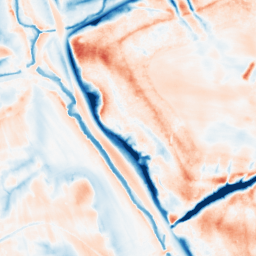
Category: multiscale
Decomposition family: dog_multiscale
Decomposition parameters: sigma_ratio: 1.6
n_scales: 6
base_sigma: 0.5
Upsampling method: sinc_blackman
Upsampling parameters: scale: 2
kernel_size: 16
Upsampling scale: 2